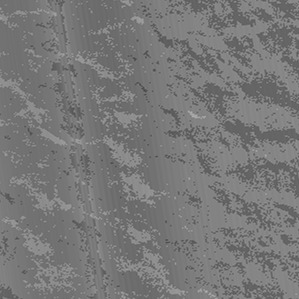
Label: frost